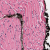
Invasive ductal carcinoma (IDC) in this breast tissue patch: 0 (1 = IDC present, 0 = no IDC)